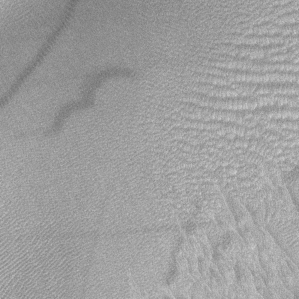
Label: frost